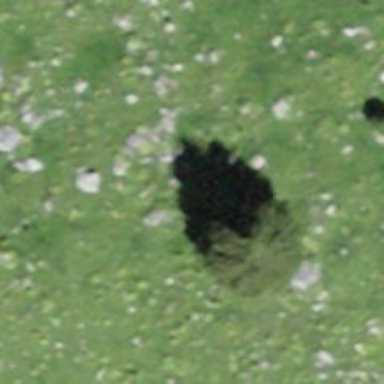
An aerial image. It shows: Needle-leaved tree in its natural environment.